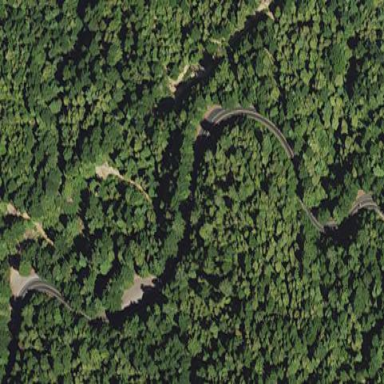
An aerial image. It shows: Forest area.